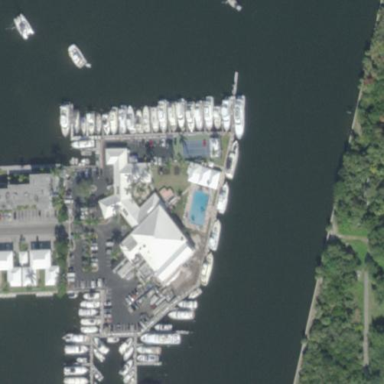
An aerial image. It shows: Marina area for leisure land.